Question: I have a GridView within FrameLayout as shown below:

As seen, numbers are aligned closer to left side of the screen. I have tried to bring numbers closer so that i could solve the problem, but failed. Playing around with stretchMode like 'columnWidth' and 'none' couldn't solve my problem. Please suggest me any way that i can fit numbers within background white area.
.xml file:
'''
<LinearLayout xmlns:android="http://schemas.android.com/apk/res/android"
android:layout_width="wrap_content"
android:layout_height="wrap_content"
android:orientation="vertical" >
<FrameLayout
android:layout_width="wrap_content"
android:layout_height="wrap_content" >
<GridView
android:id="@+id/gridview"
android:layout_width="match_parent"
android:layout_height="match_parent"
android:background="@drawable/paperbck"
android:columnWidth="30dp"
android:gravity="center"
android:horizontalSpacing="20dp"
android:numColumns="4"
android:stretchMode="columnWidth"
android:verticalSpacing="20dp" />
</FrameLayout>
</LinearLayout>
'''
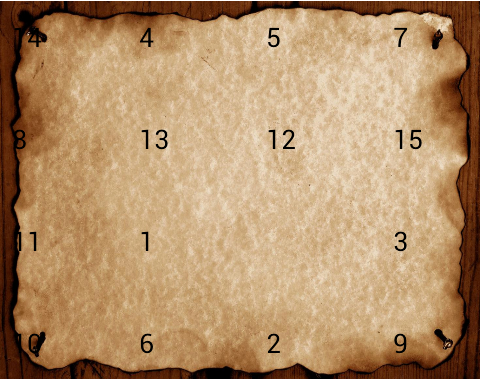
Answer: Try giving left margin to the Grid View.